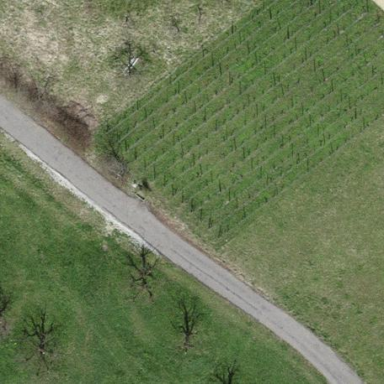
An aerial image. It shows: Vineyard where grapes are grown.